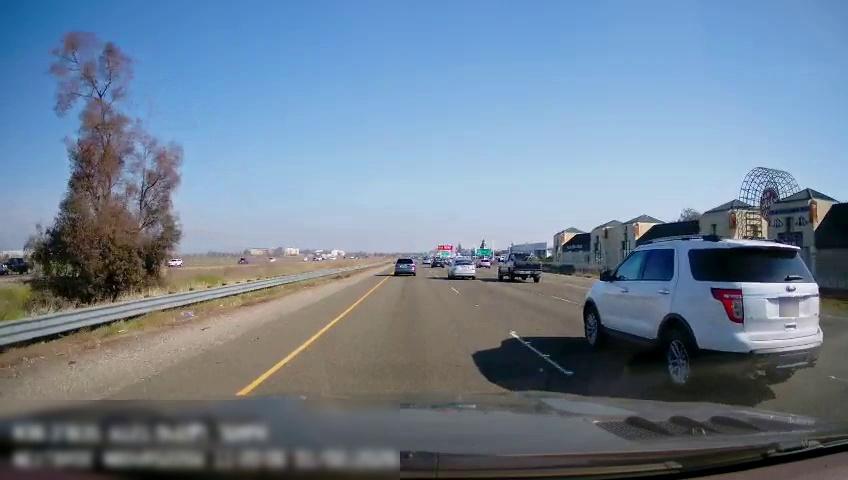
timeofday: Day
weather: Sunny
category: Drivable Space
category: Vehicles | Car
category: Vehicles | Car
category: Vehicles | Truck
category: Vehicles | Car
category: Vehicles | Car
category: Vehicles | SUV
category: Vehicles | Car
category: Vehicles | Car
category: Vehicles | Car
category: Vehicles | SUV
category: Lanes | Current Lane
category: Lanes | Current Lane
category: Lanes | Alternate Lane
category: Lanes | Alternate Lane
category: Lanes | Alternate Lane
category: Traffic | Signs